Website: bh-photo
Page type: account-selection
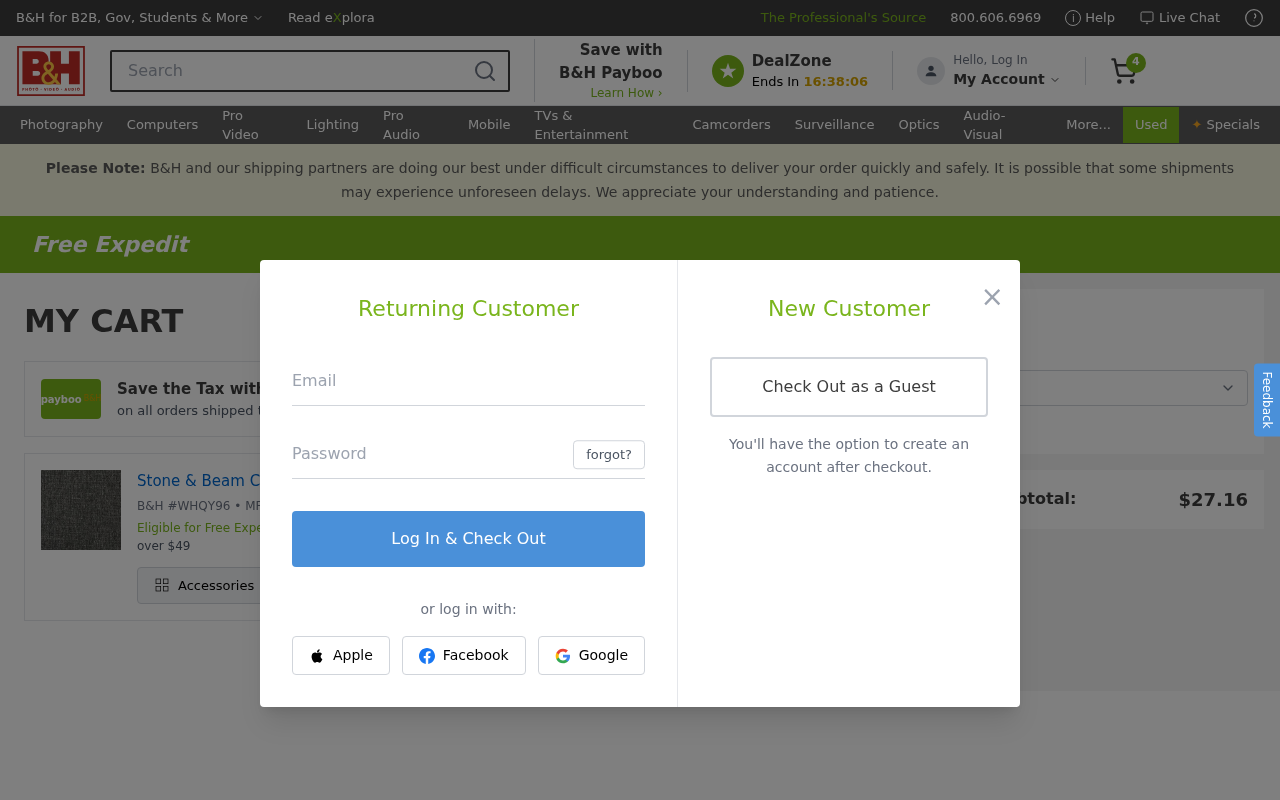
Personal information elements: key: PII_EMAIL
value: mercedes.mcdaniel@yahoo.com
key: PII_POSTCODE
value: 77627
Product elements: key: PRODUCT1_NAME
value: Stone & Beam Charcoal Swatch, Stone & Beam
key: PRODUCT1_QUANTITY
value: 4
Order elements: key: ORDER_NUM_ITEMS
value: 4
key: ORDER_SUBTOTAL
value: $27.16
Search elements: key: HEADER_SEARCH
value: Search
Other elements: key: BH_ITEM_NUMBER
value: WHQY96
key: MFR_NUMBER
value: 76875Q